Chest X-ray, AP view. Patient: 83 years old, sex F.
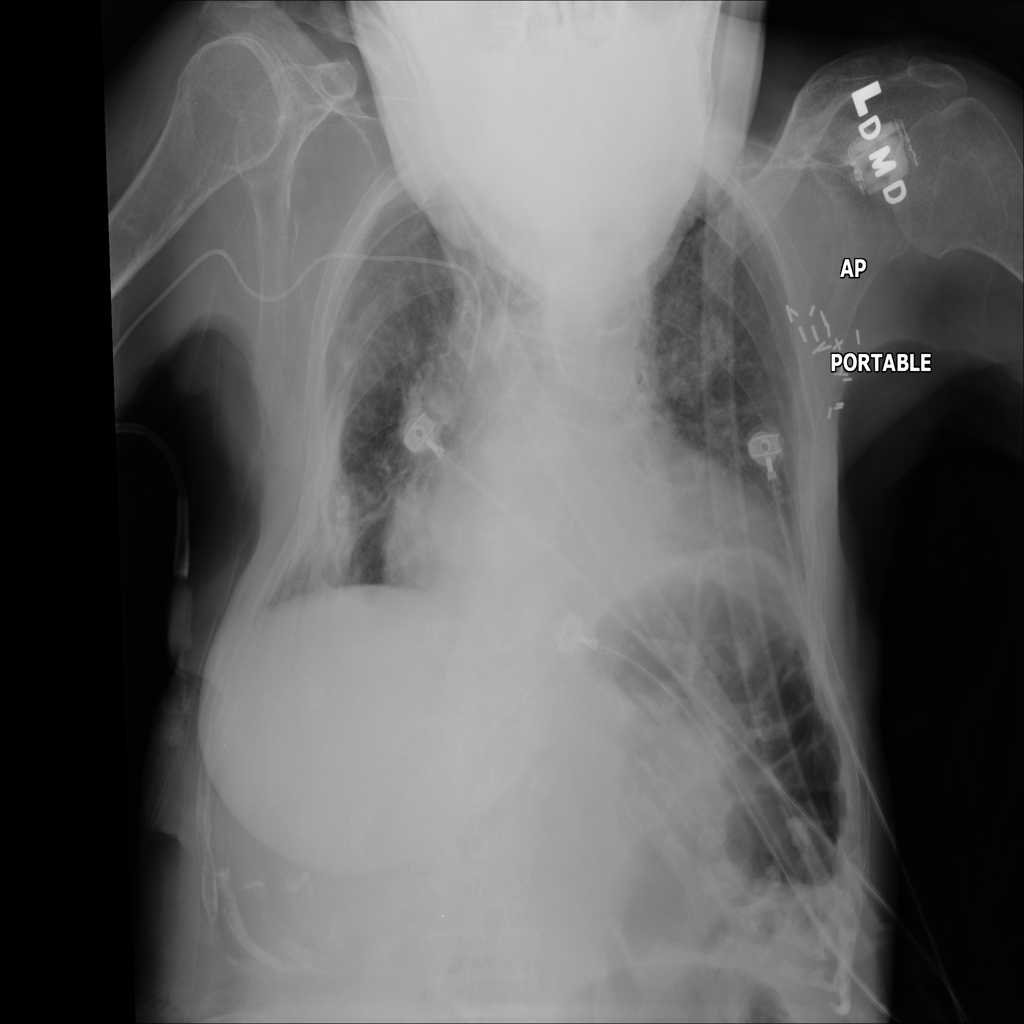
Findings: No Finding